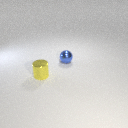
small blue metal sphere behind small yellow metal cylinder